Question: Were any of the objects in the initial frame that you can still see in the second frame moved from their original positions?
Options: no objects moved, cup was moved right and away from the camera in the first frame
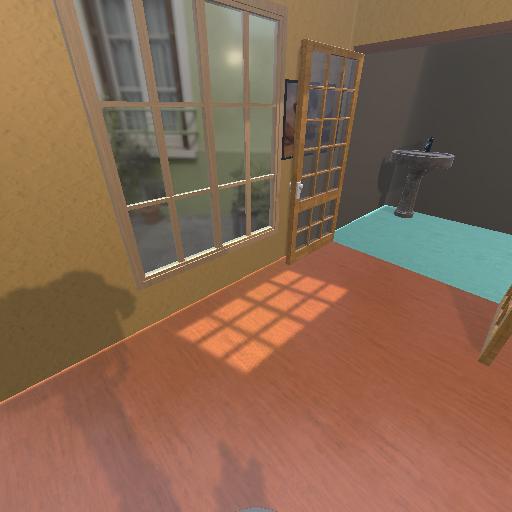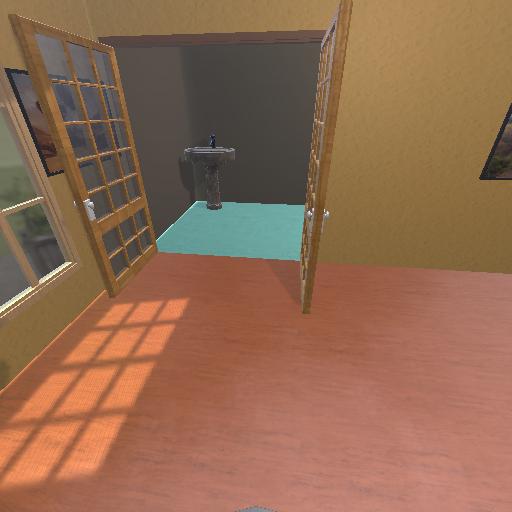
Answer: no objects moved